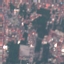
Land use / land cover class: Residential